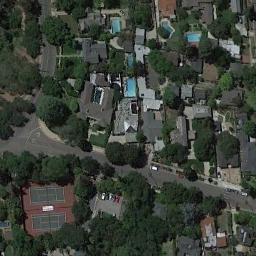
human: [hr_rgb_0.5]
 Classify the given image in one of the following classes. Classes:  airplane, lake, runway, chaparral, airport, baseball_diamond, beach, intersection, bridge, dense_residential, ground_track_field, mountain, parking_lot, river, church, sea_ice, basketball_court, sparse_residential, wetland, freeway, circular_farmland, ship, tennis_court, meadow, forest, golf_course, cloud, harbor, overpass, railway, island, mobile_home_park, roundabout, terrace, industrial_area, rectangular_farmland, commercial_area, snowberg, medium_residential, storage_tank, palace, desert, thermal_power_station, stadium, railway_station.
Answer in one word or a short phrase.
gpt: tennis_court